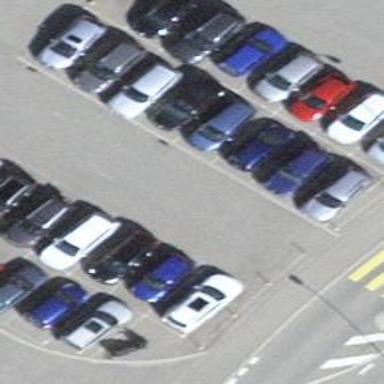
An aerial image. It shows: Road serving as parking aisle.